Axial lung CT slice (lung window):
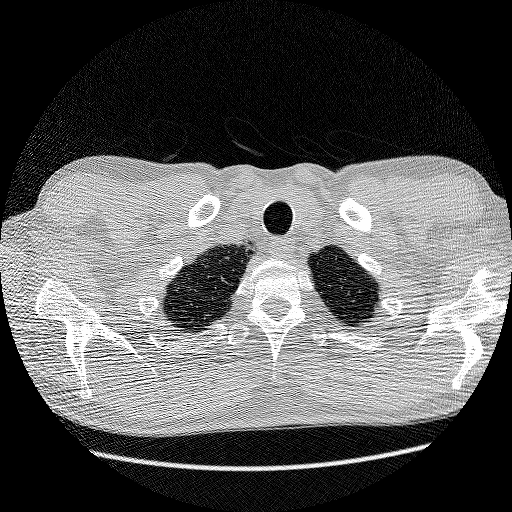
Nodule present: no